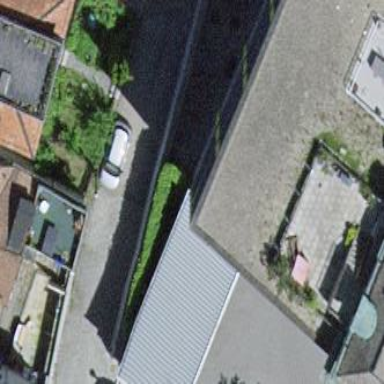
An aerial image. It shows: Carport building.